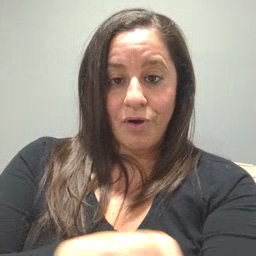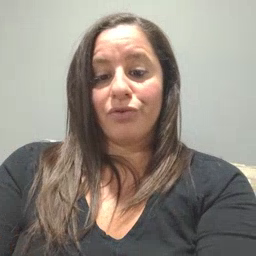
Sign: another